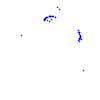
Particle: proton